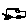
Label: car